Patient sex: M
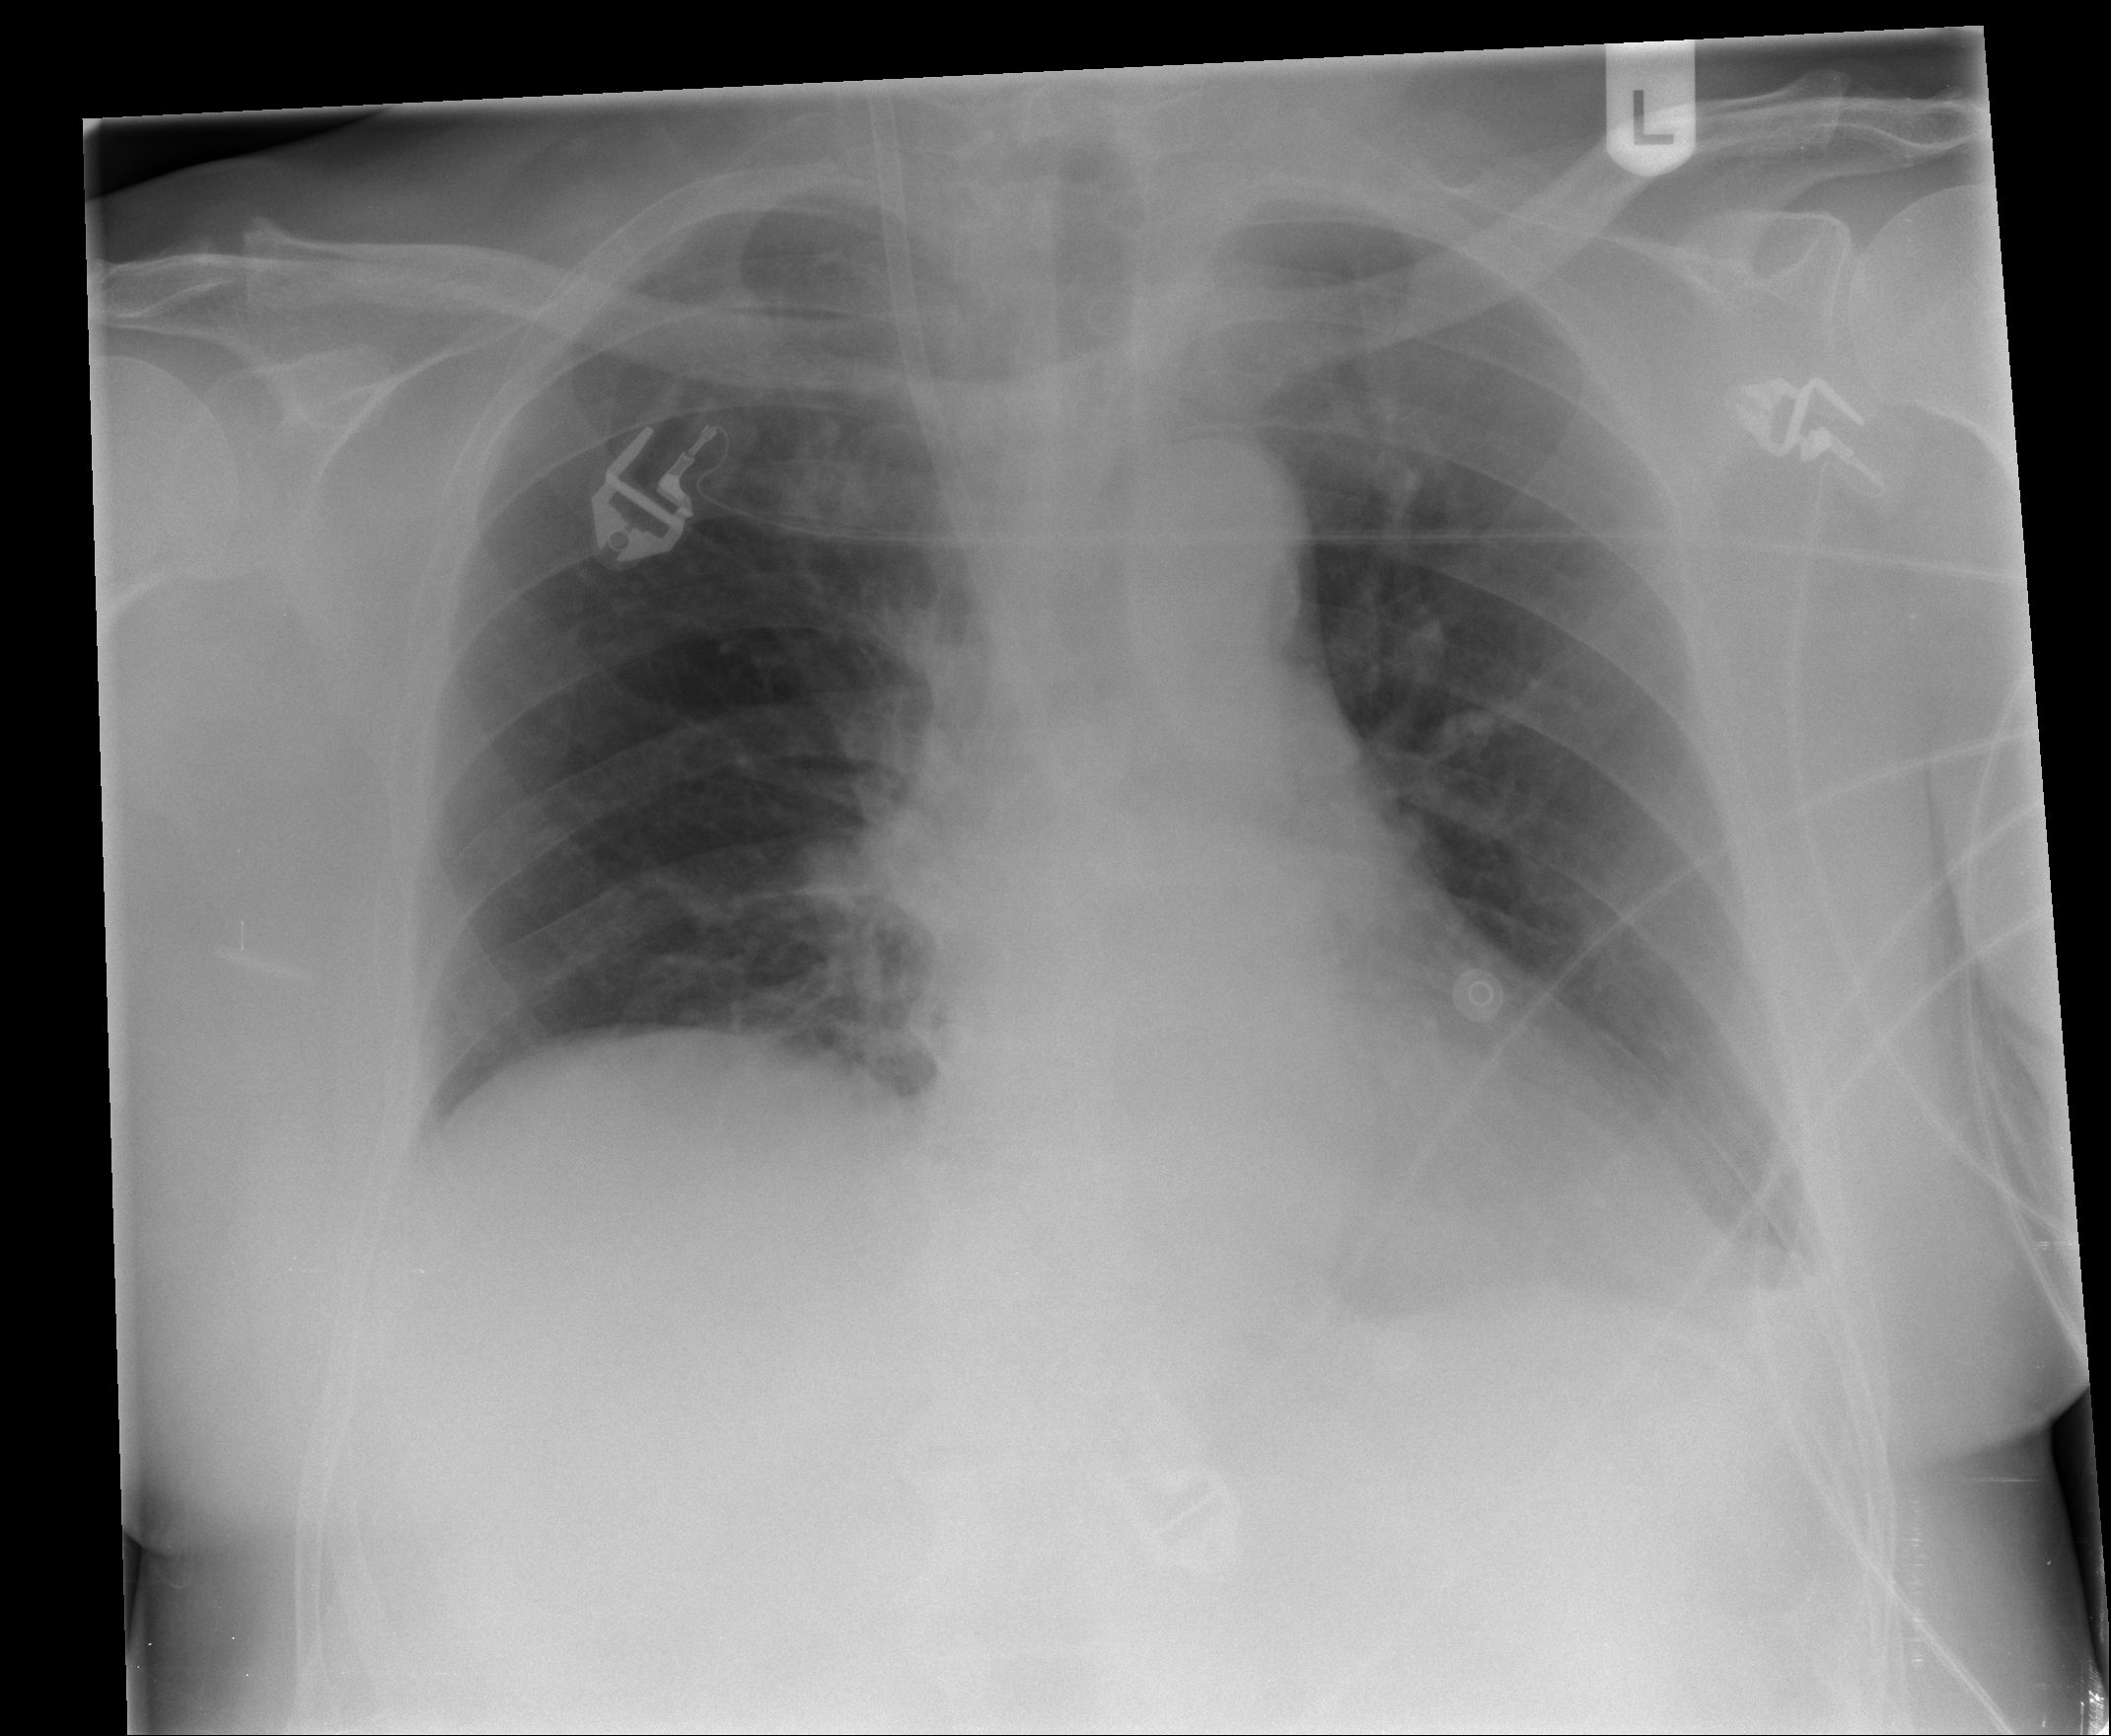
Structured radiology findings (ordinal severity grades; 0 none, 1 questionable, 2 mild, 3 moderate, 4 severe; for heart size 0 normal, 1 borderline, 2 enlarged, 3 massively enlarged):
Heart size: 0
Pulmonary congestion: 0
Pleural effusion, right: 0
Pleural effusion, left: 2
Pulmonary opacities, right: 0
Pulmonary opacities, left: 0
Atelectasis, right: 0
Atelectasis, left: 2